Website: macys
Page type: stored-credit-cards
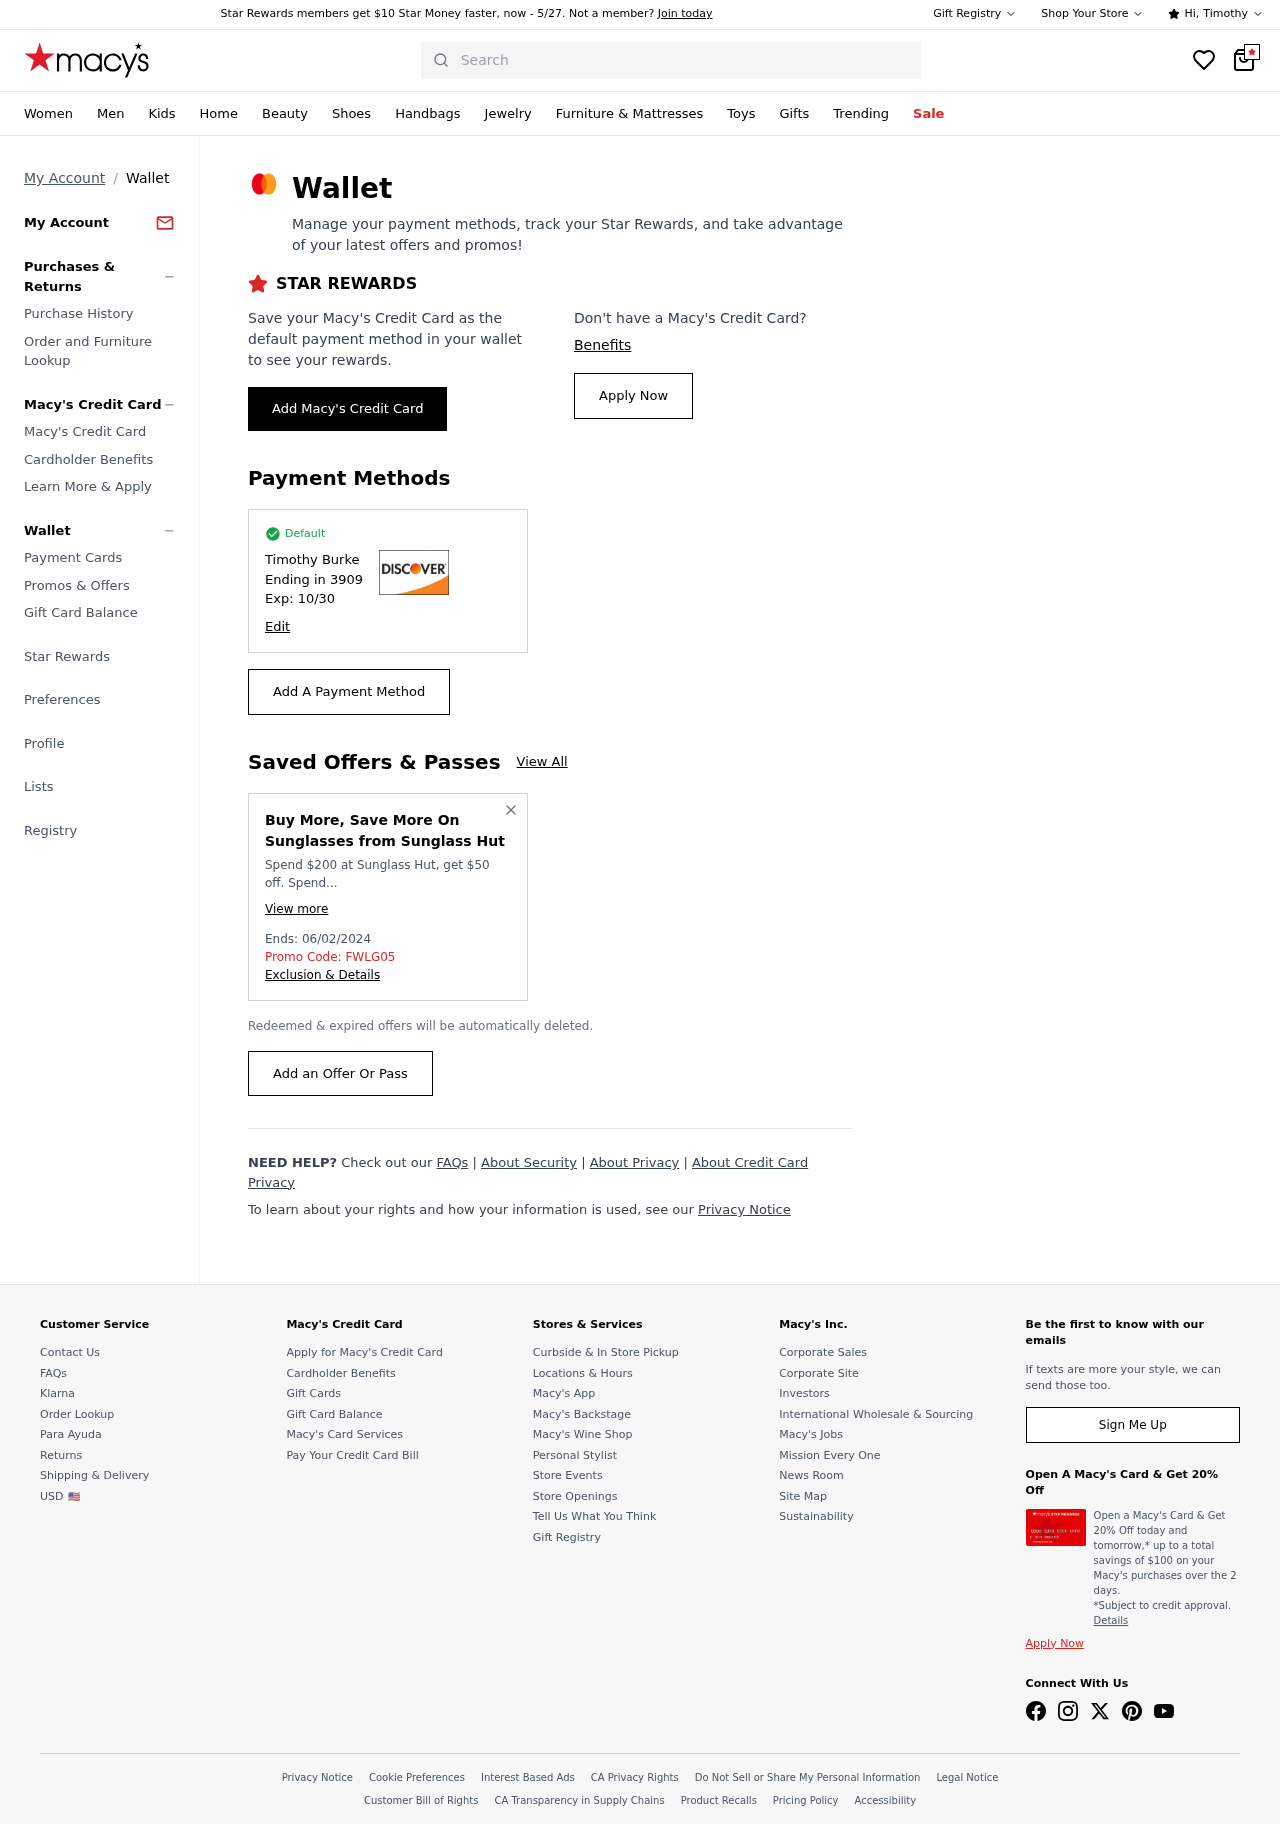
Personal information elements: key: PII_CARD_EXPIRY
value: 10/30
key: PII_CARD_LAST4
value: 3909
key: PII_FIRSTNAME
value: Timothy
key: PII_FULLNAME
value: Timothy Burke
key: PII_PROMO_CODE
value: FWLG05
Search elements: key: HEADER_SEARCH
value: Search